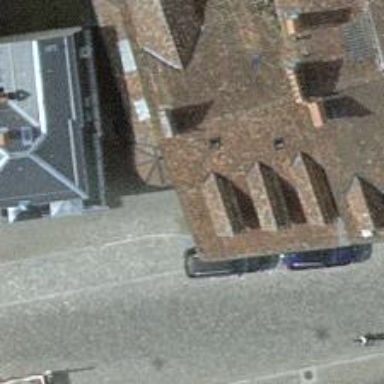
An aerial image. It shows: Set of steps on road leading to covered arcade.